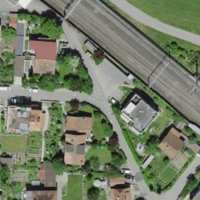
EUNIS habitat code: 55
Species observed at this site:
Antirrhinum majus
Salvia pratensis